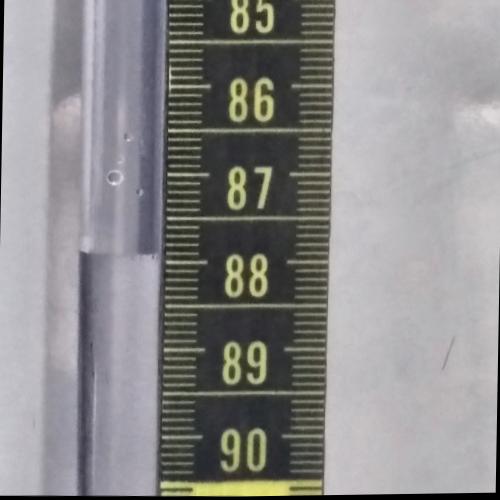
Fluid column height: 87.9 cm